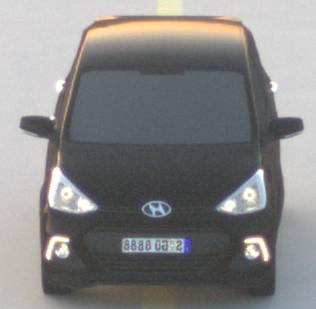
Make: Hyundai
Model: i10
Detailed model: Gen. 2
Model produced from: 2013
Model produced until: 2019
Doors: 5
Color: black
Road condition: dry road
Daytime: sunrise or sunset
Contrast: low contrast